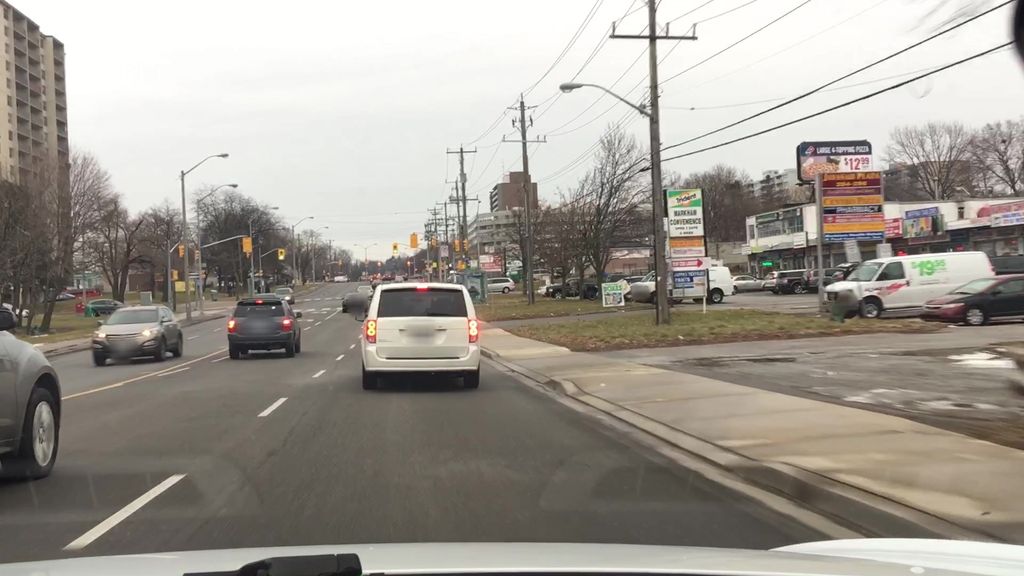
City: toronto